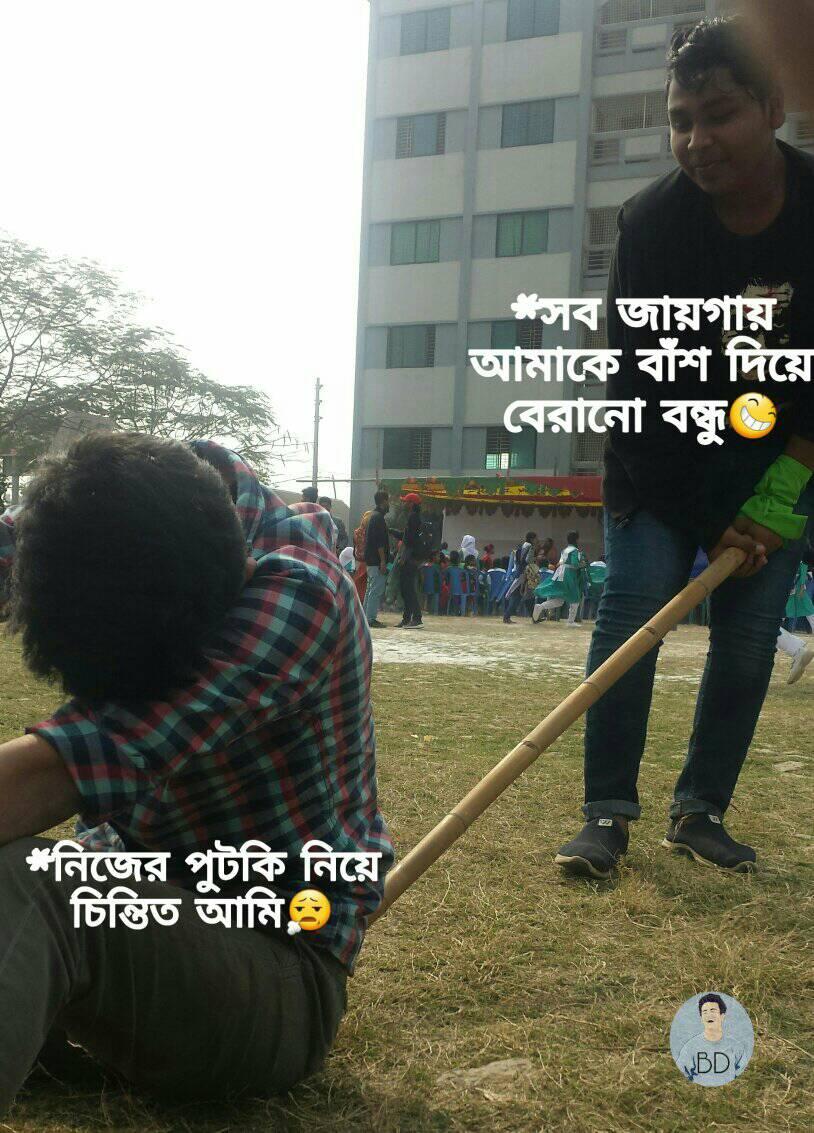
Caption: *সব জায়গায় আমাকে বাঁশ দিয়ে বেরানো বন্ধু    *নিজের পুটকি নিয়ে চিন্তিত আমি
Label: non-hate